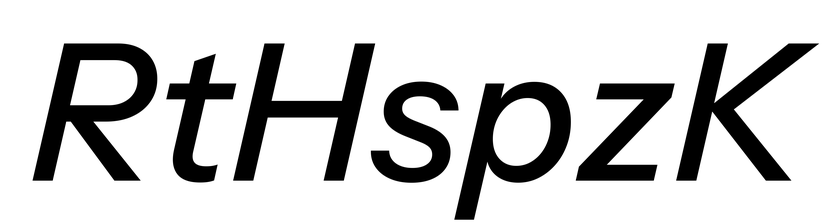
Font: InstrumentSans-Italic_Medium_Italic